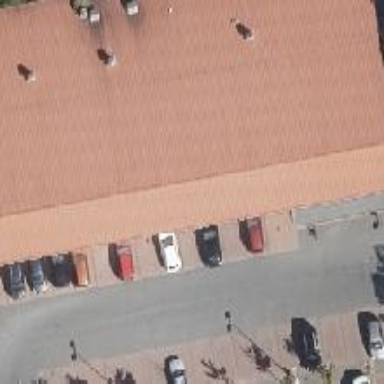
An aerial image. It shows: Supermarket building.